Question: I'm playing around with the <URL> children for flinging the pages back and forth. However, I'm having trouble getting my child views to fill the parent. I added several background colors and some padding to show where everything is laying out. Here's my test...
I added a red background color to the "Workspace" item in fragment_schedule.xml like this...
'''
android:background="#cc0000"
'''
Then, instead of using blocks_content.xml for the child view, I created my own pending_content.xml that is simply a green-background LinearLayout (with fill_parent for height) and a blue-background TextView (also with fill_parent for height) with a simple text line.
'''
<?xml version="1.0" encoding="utf-8"?>
<LinearLayout android:id="@+id/container"
android:layout_width="fill_parent"
android:layout_height="fill_parent"
android:background="#00cc00"
android:padding="5dip"
xmlns:android="http://schemas.android.com/apk/res/android">
<TextView
android:id="@+id/text_view"
android:background="#0000cc"
android:layout_width="fill_parent"
android:layout_height="fill_parent"
android:text="Pending Content"
android:textColor="#ffffff"
/>
</LinearLayout>
'''
I add my view just like the I/O app has "days"...
'''
ViewGroup root = (ViewGroup) inflater.inflate(R.layout.fragment_schedule, null);
mWorkspace = (Workspace) root.findViewById(R.id.workspace);
ShootView view = new ShootView();
view.index = mViews.size();
view.rootView = (ViewGroup) inflater.inflate(R.layout.pending_content, null);
view.label = "Pending";
mWorkspace.addView(view.rootView);
mViews.add(view);
'''
And here's what I see when I view it on the device:

You'll see that the red Workspace fills the available parent space, but the green LinearLayout does not. What am I missing?
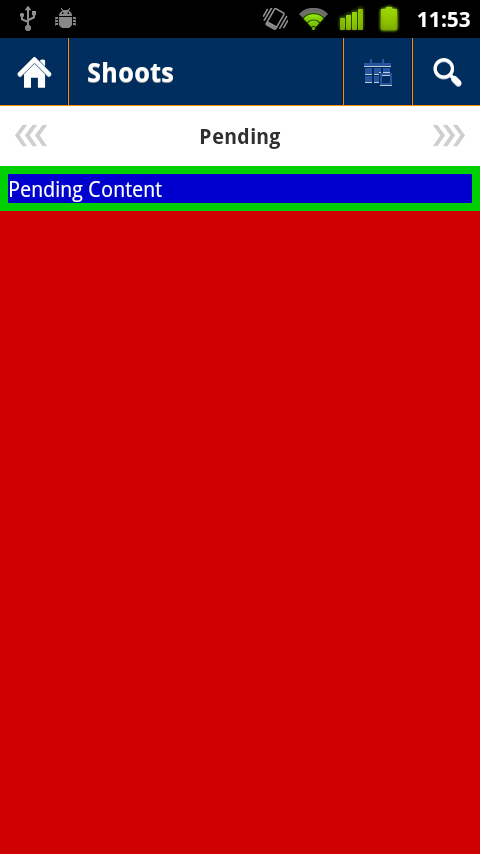
Answer: I figured out a solution. I started debugging the 'onLayout' in Workspace.java. In the child.layout function call, I changed 'child.getMeasuredHeight()' to 'this.getMeasuredHeight()' to use the height of the workspace instead.
Seems to work fine for the case of a page that is shorter than the workspace height as well as a child that is bigger (a long ListView) that is larger than the height of the workspace.